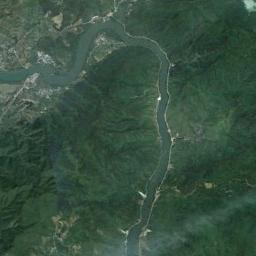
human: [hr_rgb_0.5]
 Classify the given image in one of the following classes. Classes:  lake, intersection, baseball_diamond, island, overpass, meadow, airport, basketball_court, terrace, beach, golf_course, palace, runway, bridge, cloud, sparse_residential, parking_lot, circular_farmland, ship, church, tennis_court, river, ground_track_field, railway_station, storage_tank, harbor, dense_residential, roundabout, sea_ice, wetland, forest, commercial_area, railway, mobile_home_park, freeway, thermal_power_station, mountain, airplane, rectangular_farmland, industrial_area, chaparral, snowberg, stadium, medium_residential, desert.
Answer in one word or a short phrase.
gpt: river